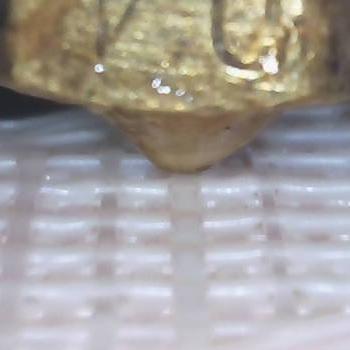
Flow rate: 105%